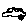
Label: car